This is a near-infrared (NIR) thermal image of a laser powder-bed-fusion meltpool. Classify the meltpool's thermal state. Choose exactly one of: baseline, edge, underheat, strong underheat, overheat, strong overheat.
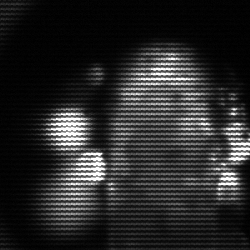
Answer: strong underheat